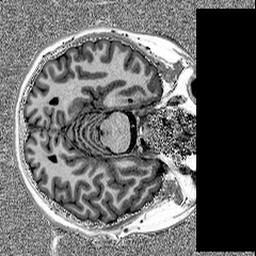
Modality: MP2RAGE
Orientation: axial
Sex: female